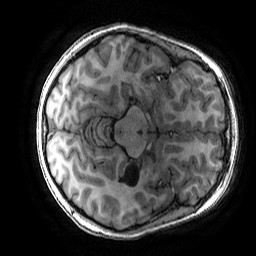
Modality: T1w
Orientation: axial
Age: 11
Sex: male
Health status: ill
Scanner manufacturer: ge
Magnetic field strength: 3 T
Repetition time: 0.007664 s
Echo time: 0.00342 s